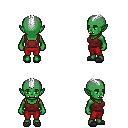
a pixel art fantasy rpg character, female body template, orc, green skin, maroon pirate shirt, red pants, white short mohawk hairstyle, gray slippers, four views (front, back, left, right), 2x2 character sprite sheet, small pixel art, hard edges, no anti-aliasing